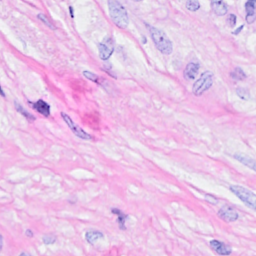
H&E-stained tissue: Breast